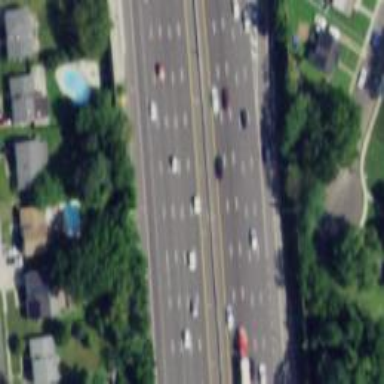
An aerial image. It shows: Motorway.